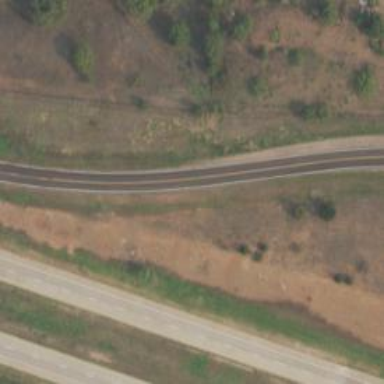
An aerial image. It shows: Asphalt road with frontage access. The road is classified as tertiary.